Question: How to make chat icon stuff really I have no idea how to do that
does it really need a database or import all icons to drawable folder ?
is there any way to do this ?

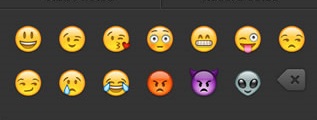
Answer: Your best bet would be to put all of the icons in a drawable folder so you can easily access them.